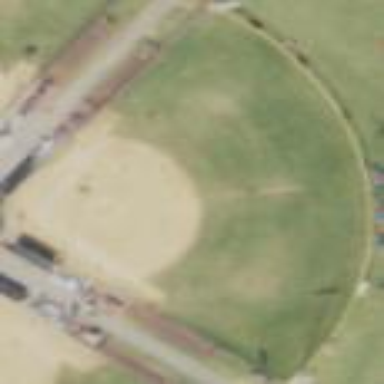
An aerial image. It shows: Softball pitch for leisure and sport activities.